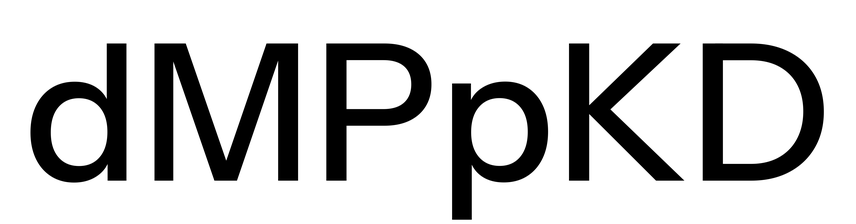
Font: InstrumentSans_Medium